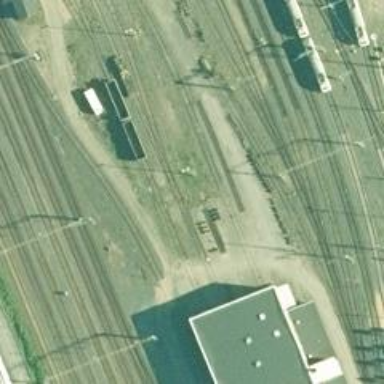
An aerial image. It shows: Wedge used for railway derailment.